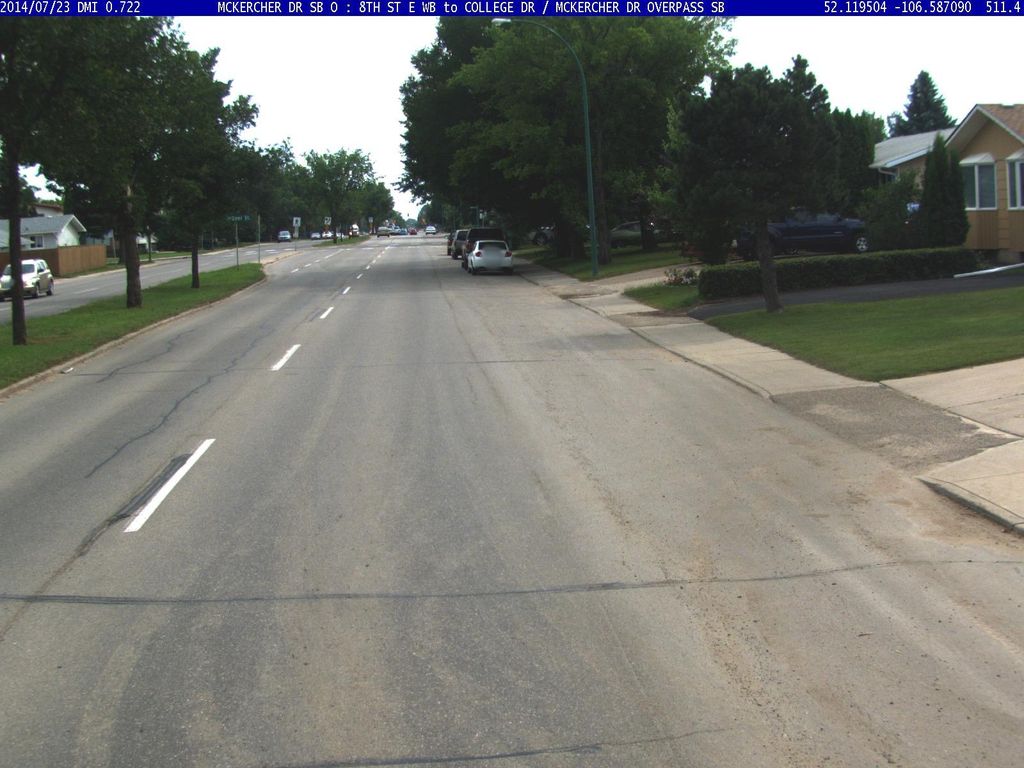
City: saskatoon